Aerial crown-view tile of a tropical tree (Barro Colorado Island, Panama), acquired 20241014:
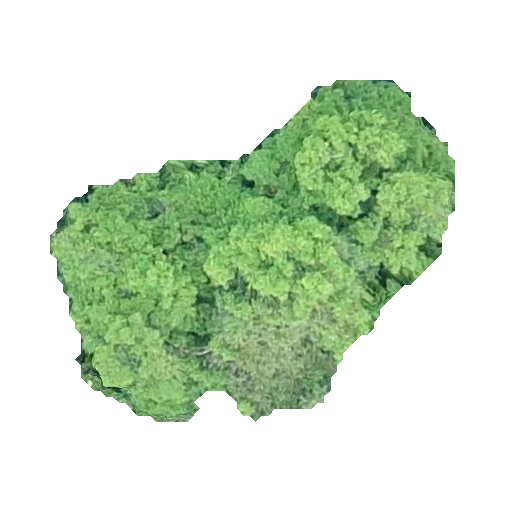
Species: Dendropanax arboreus
GBIF accepted scientific name: Dendropanax arboreus
Crown area: 138.855 m²